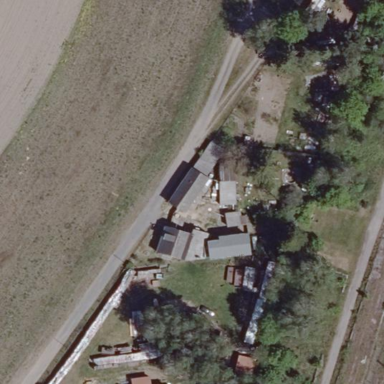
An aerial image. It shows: Farmyard area.